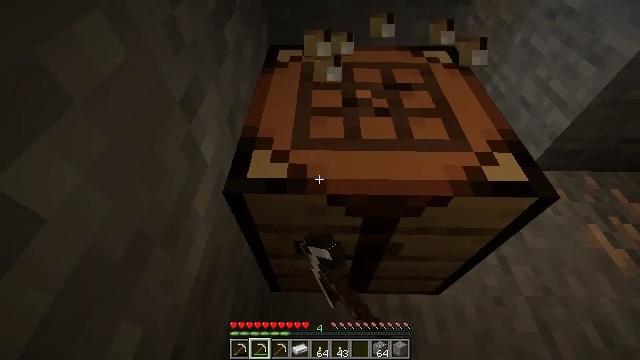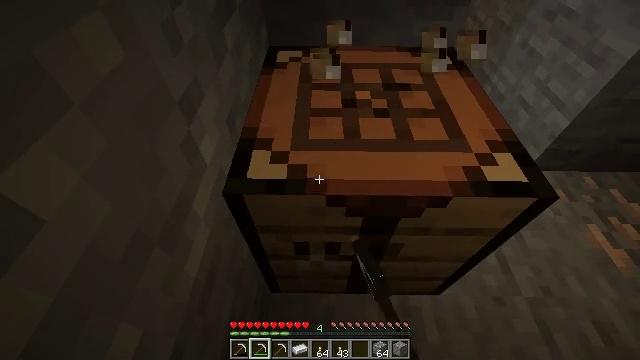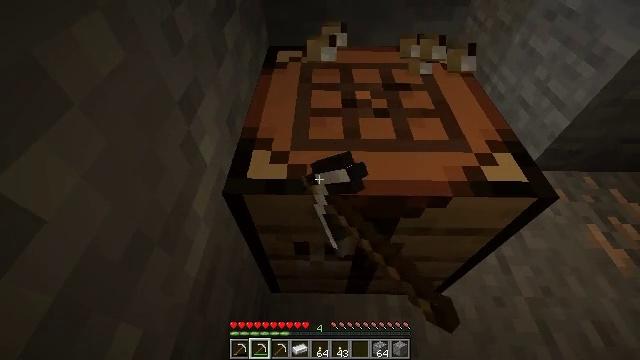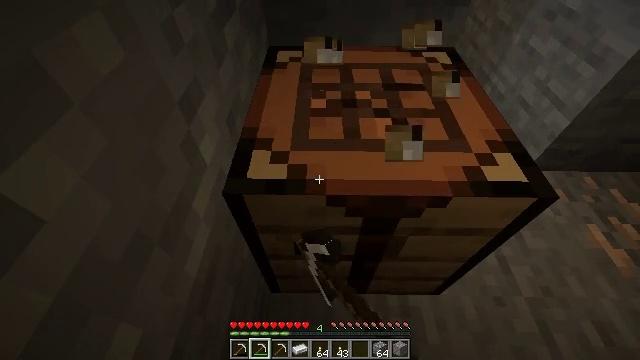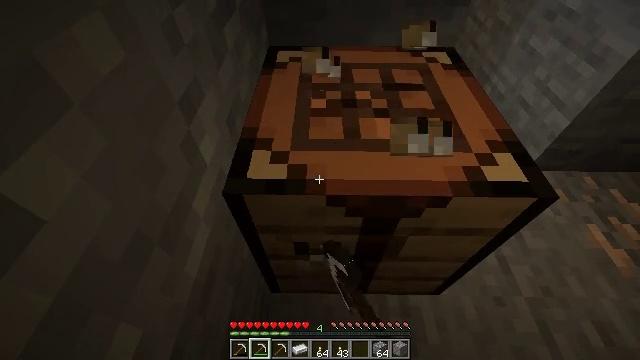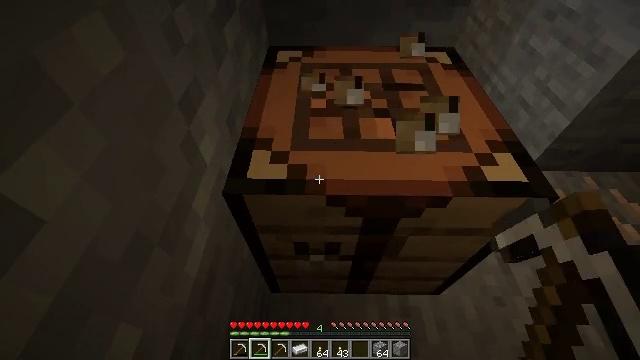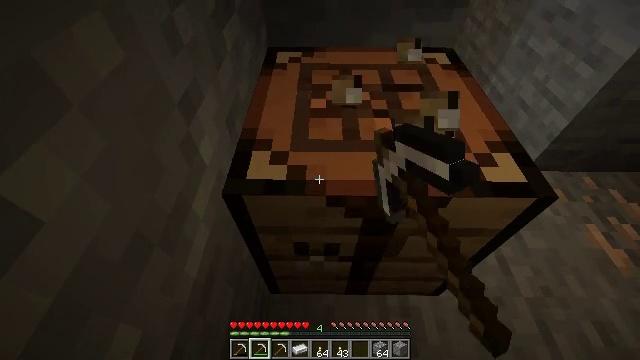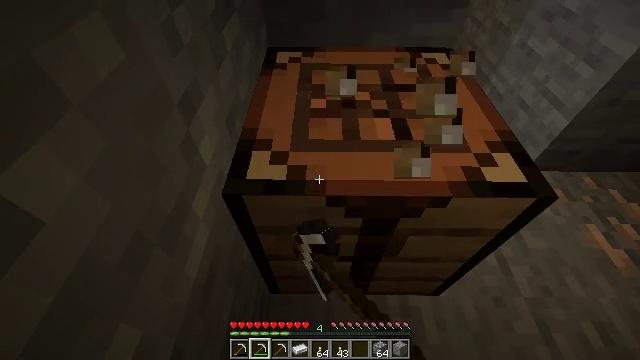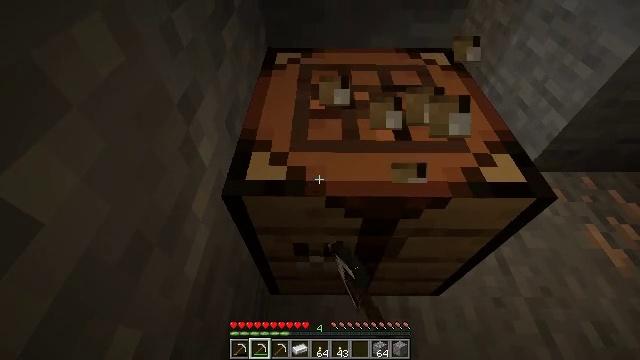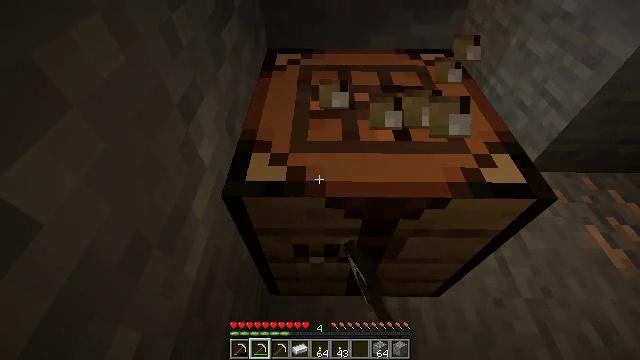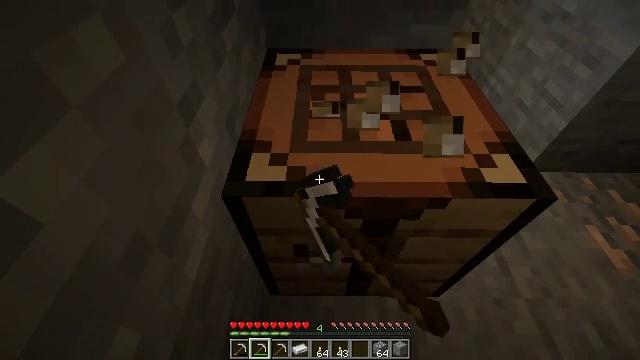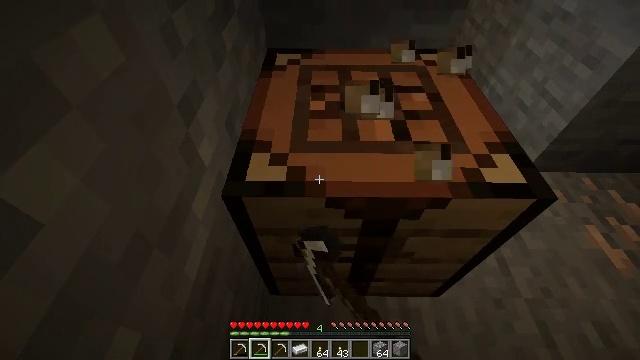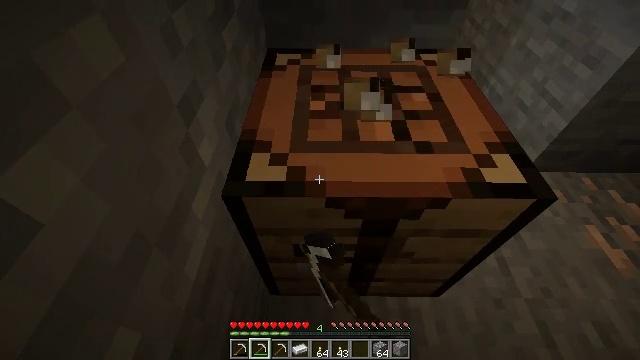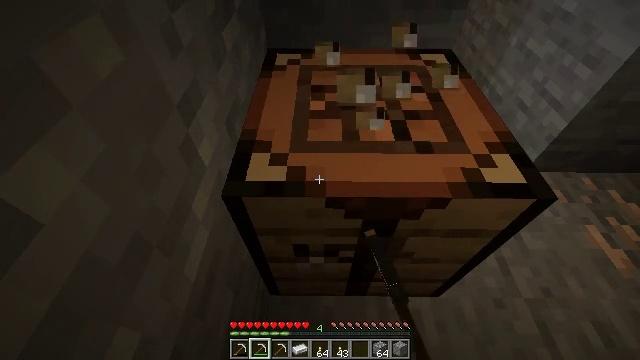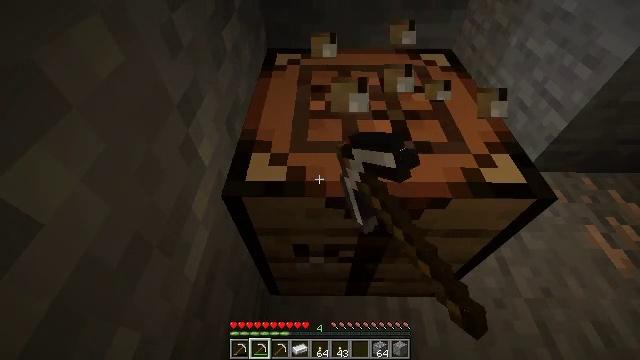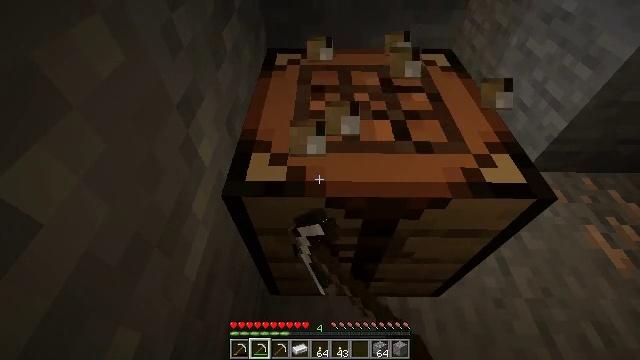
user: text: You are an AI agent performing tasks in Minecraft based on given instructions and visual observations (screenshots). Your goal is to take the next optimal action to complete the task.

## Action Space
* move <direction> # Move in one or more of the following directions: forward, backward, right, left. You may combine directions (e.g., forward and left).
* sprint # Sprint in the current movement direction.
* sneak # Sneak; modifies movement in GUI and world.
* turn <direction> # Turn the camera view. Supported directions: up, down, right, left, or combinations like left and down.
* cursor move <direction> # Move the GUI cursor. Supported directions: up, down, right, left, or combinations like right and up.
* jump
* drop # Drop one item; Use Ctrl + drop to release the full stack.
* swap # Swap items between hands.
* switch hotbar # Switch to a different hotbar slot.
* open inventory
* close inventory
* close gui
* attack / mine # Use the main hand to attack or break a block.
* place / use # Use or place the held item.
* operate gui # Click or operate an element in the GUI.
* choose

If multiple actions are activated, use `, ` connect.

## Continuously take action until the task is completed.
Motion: motion action
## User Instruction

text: Left click on the crafting table
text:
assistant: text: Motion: attack / mine
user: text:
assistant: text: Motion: attack / mine
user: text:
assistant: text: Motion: attack / mine
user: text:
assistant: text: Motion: attack / mine
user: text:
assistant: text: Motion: attack / mine
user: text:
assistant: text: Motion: attack / mine
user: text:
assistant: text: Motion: attack / mine
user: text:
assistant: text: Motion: attack / mine
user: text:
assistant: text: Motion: attack / mine
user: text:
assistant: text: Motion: attack / mine
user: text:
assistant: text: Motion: attack / mine
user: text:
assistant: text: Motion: attack / mine
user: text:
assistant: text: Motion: attack / mine
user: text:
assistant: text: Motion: attack / mine
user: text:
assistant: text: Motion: attack / mine
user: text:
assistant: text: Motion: attack / mine
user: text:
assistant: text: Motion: attack / mine
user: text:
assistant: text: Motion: attack / mine
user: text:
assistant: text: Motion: attack / mine
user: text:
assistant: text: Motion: attack / mine
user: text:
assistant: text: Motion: attack / mine
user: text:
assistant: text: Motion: attack / mine
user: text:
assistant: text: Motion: attack / mine
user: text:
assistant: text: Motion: attack / mine
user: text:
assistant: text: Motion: attack / mine
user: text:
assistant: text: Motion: attack / mine
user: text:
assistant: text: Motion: attack / mine
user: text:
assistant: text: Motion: attack / mine
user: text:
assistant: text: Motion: attack / mine
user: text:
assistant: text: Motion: attack / mine